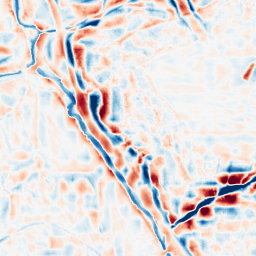
Category: wavelet
Decomposition family: wavelet_reverse_biorthogonal
Decomposition parameters: wavelet: rbio5.5
level: 4
Upsampling method: bilinear
Upsampling parameters: scale: 8
Upsampling scale: 8